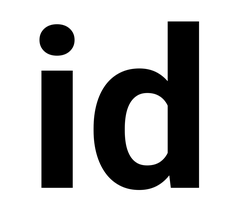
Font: Roboto_Bold